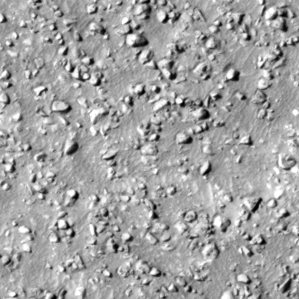
Label: non_frost